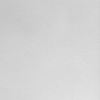
Label: dusty